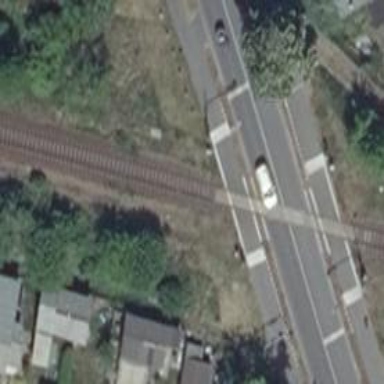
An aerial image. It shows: Railway crossing.